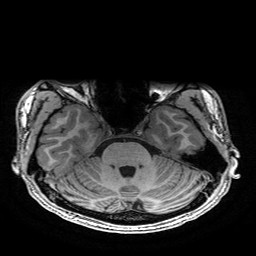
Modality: T1w
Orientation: coronal
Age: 25
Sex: male
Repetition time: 0.0077 s
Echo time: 0.0034 s